Question: I want to get reference on BaseController from AppDelegate.
My MainMenu.xib's hierarchy is

where BaseController is:
'''
@interface BaseController : NSObject
'''
I'm trying but I always get nil;
'''
BaseController *base = (BaseController*)self.window.windowController;
'''
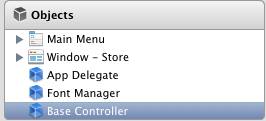
Answer: Create an outlet for it in the app delegate and connect the controller to the outlet, as you would any other object (for example a button) in Interface Builder.
Then, in your app delegate, you can refer to it like this:
'''
BaseController *base = self.windowController;
'''
You don't need a cast if you already have declared the outlet to be of class 'BaseController'.